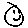
Label: smiley face